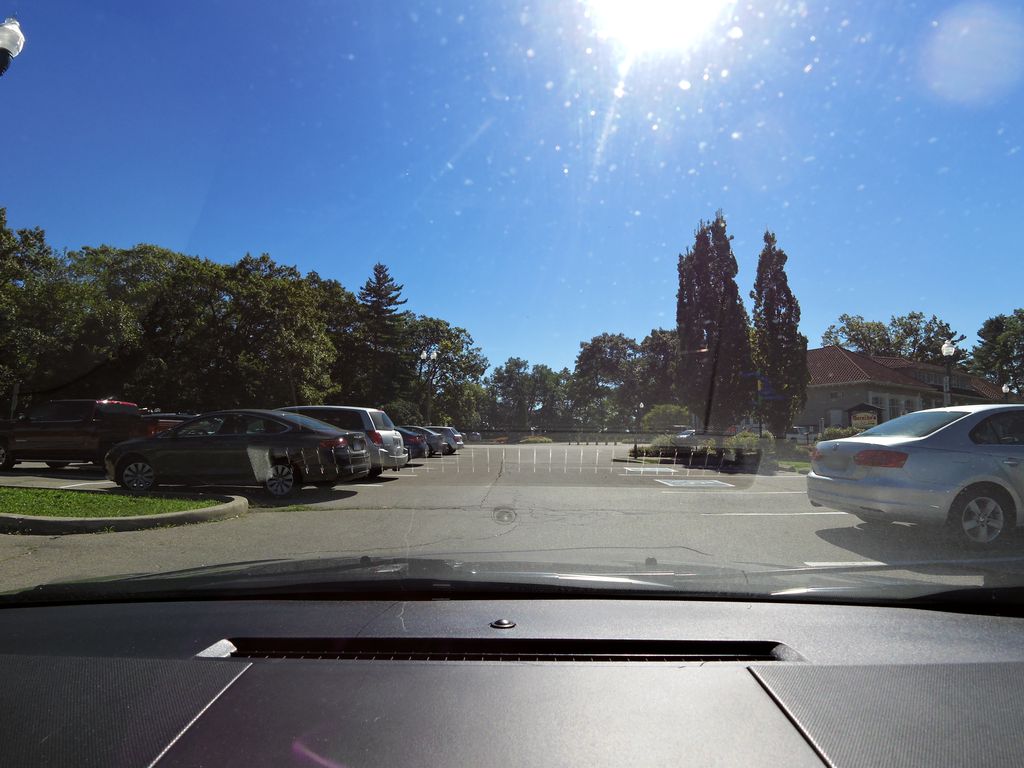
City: hamilton